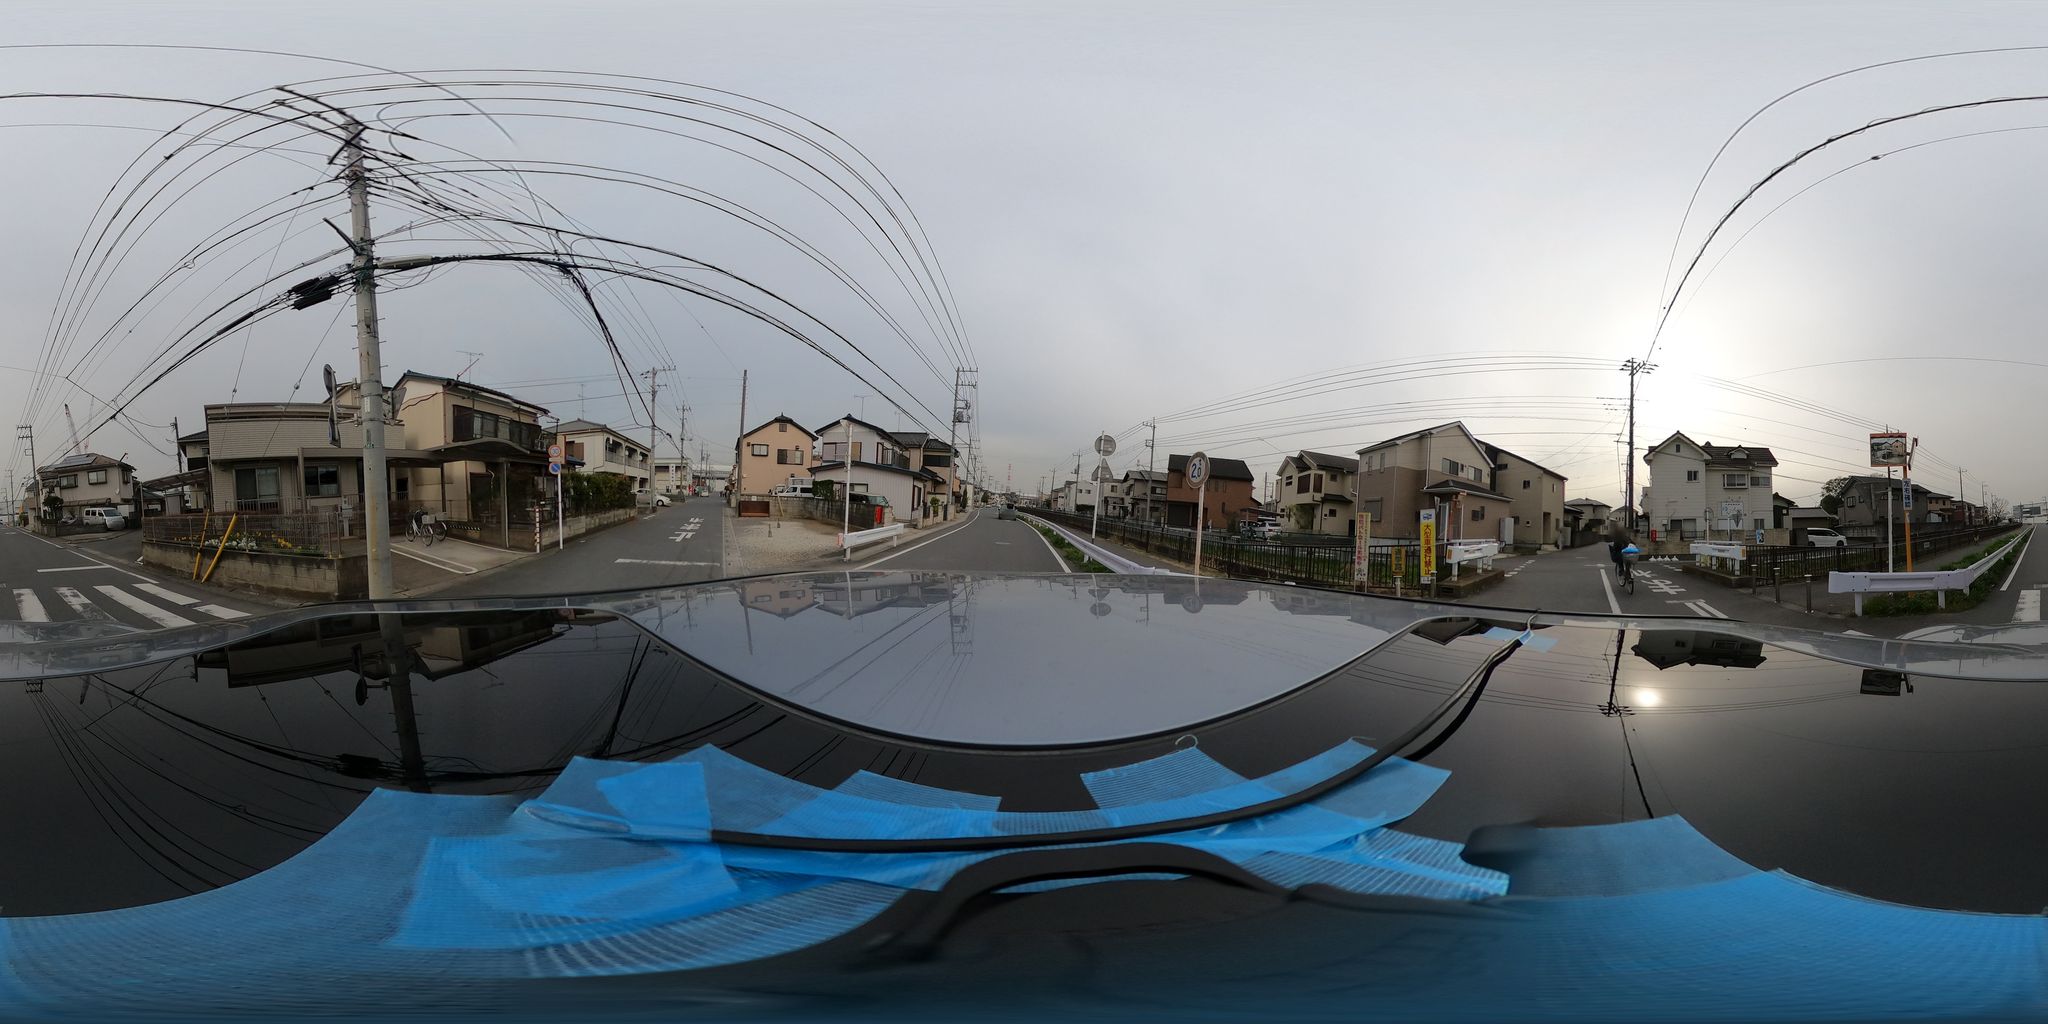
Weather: snowy
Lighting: day
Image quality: good
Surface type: driving surface
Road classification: unclassified, tertiary
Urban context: urban centre
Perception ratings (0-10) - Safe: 0.75, Lively: 5.76, Beautiful: 0.66, Boring: 3.51, Depressing: 6, Wealthy: 0.46